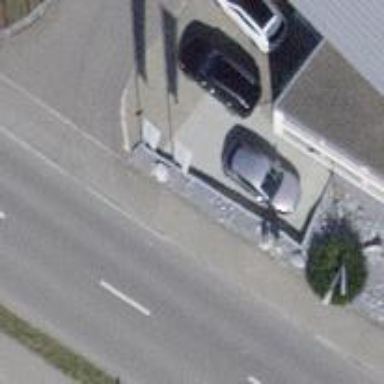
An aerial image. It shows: Bus stop with platform for public transport.